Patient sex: M
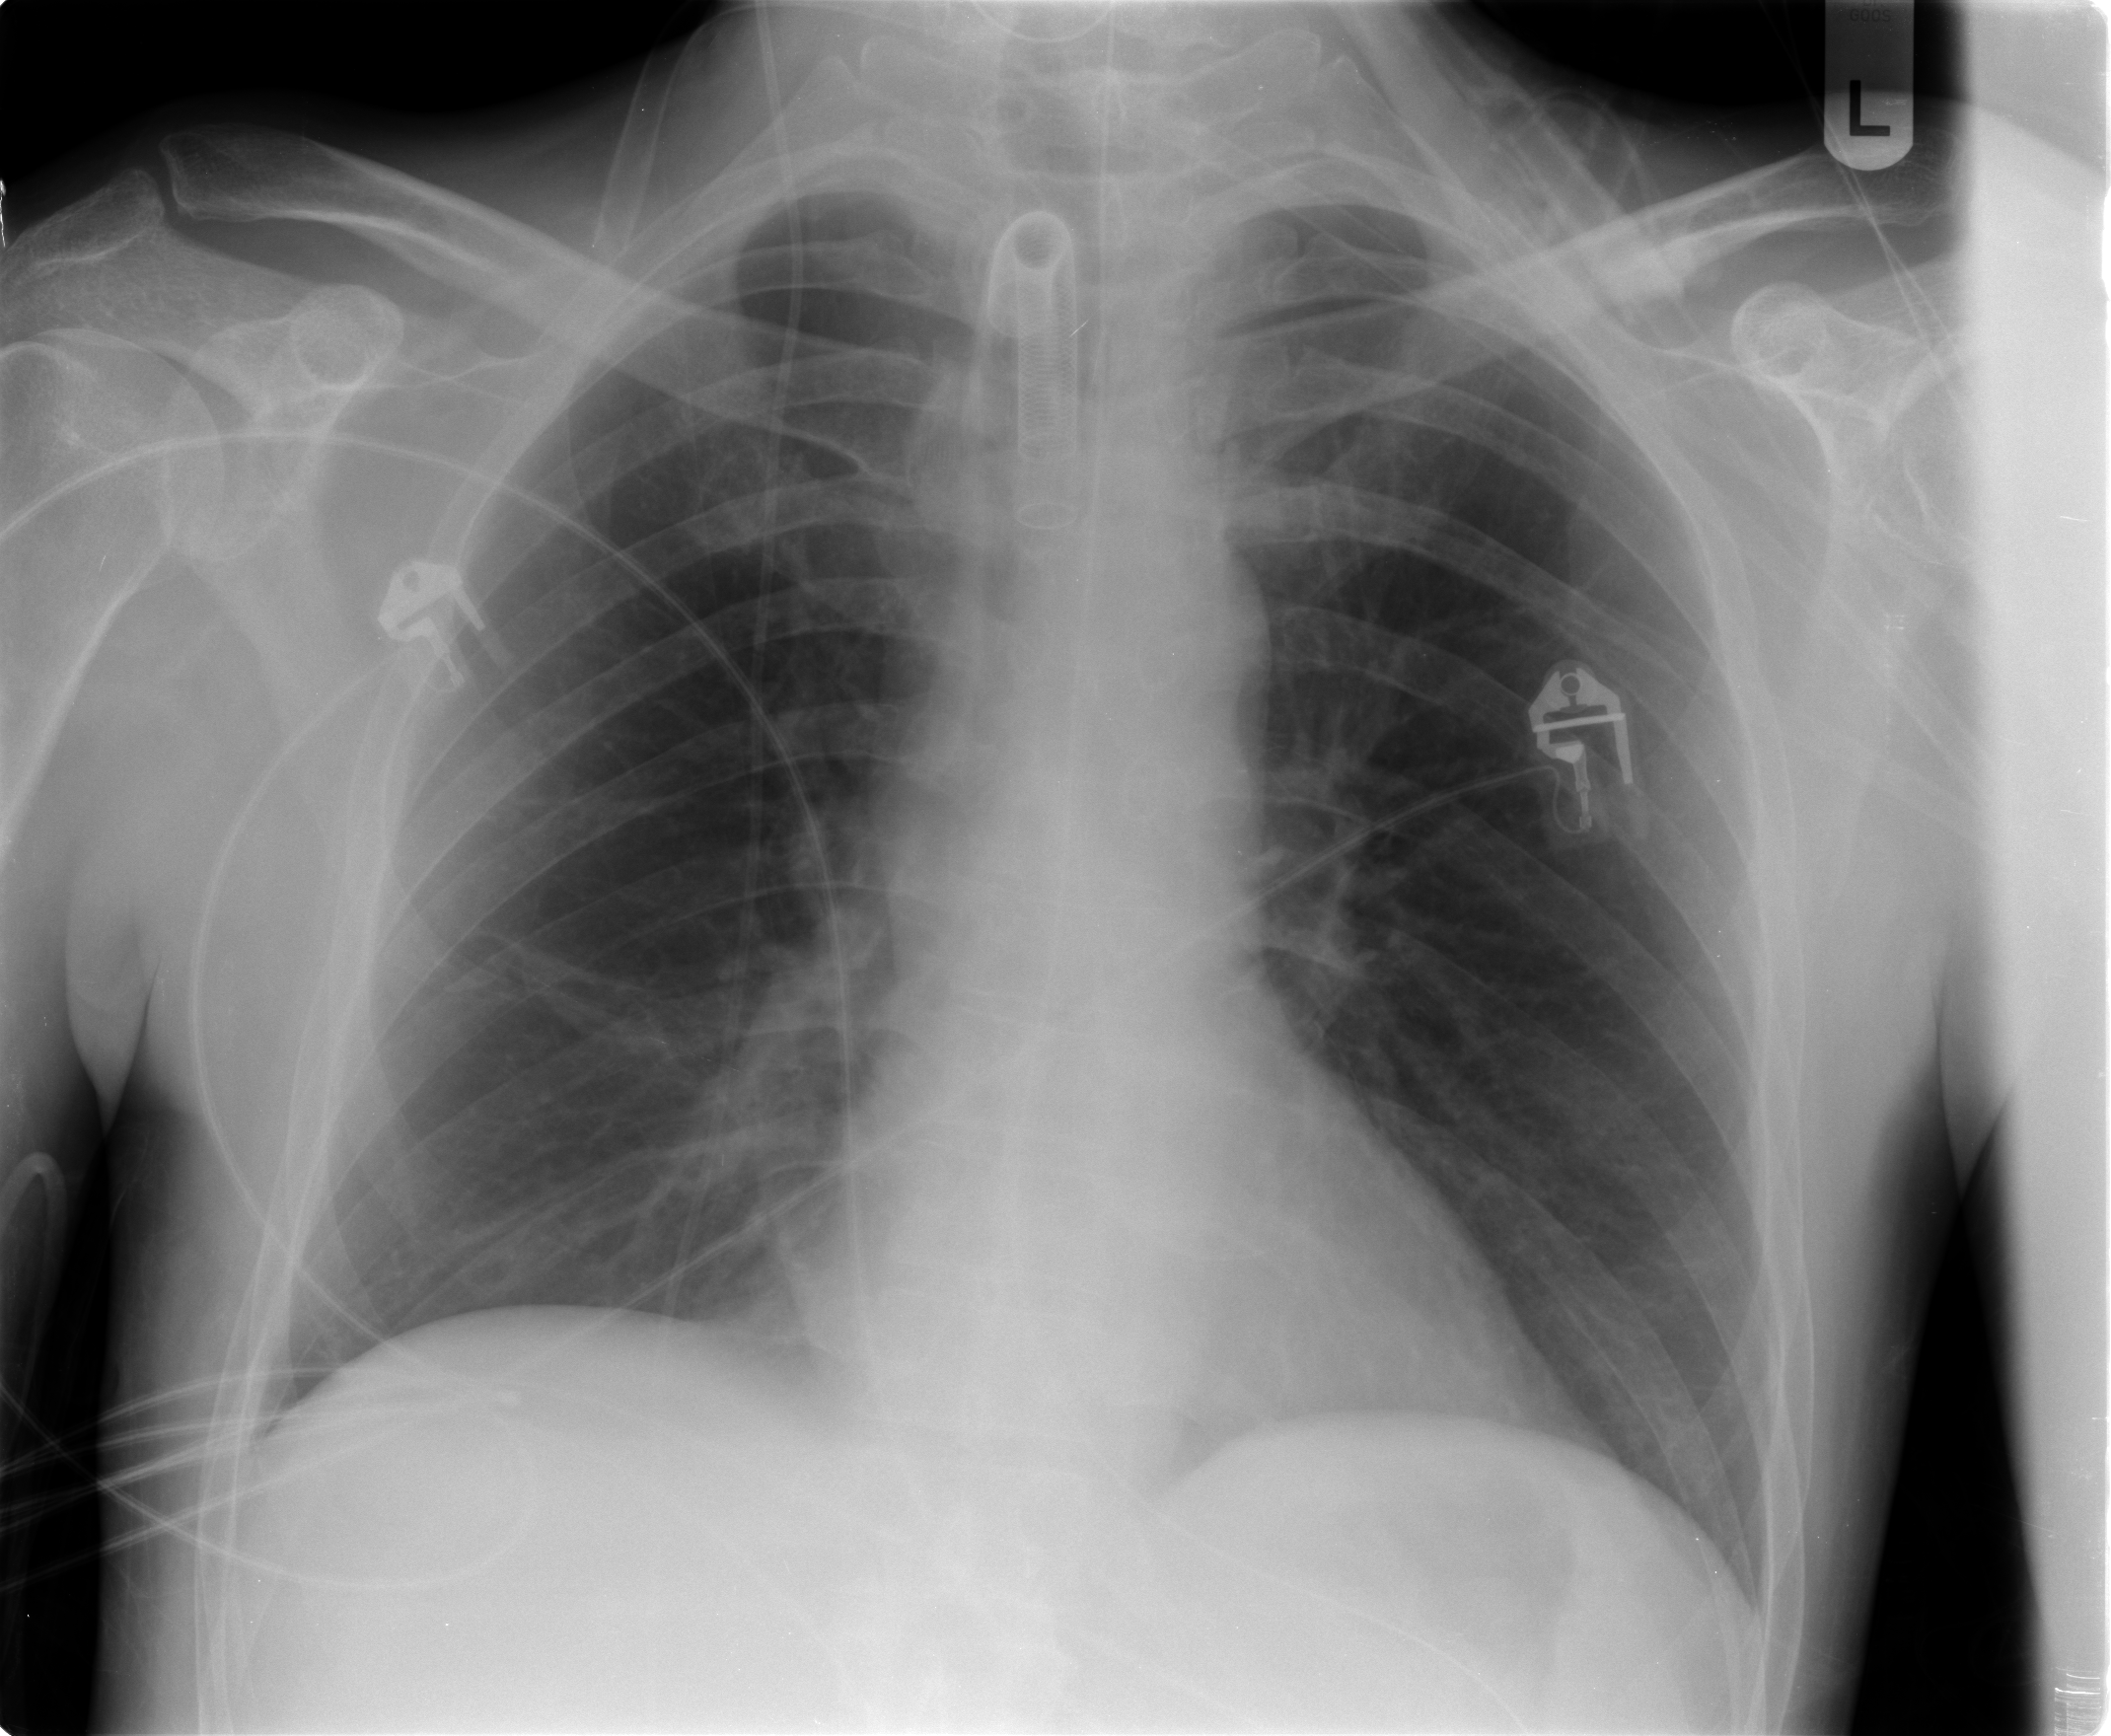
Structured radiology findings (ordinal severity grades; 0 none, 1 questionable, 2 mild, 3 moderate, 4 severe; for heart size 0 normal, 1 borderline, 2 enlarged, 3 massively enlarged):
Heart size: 0
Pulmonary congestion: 0
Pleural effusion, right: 0
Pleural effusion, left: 0
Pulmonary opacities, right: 0
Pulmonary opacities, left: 0
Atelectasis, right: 1
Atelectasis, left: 0